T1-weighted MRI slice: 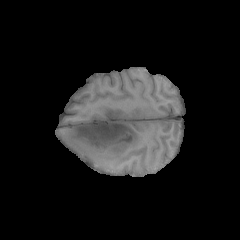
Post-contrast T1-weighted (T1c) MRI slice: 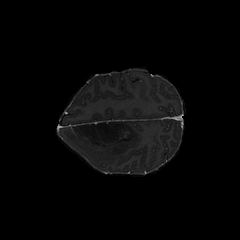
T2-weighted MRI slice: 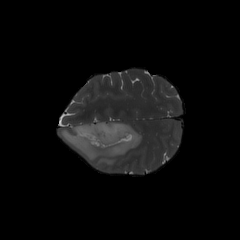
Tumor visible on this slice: yes